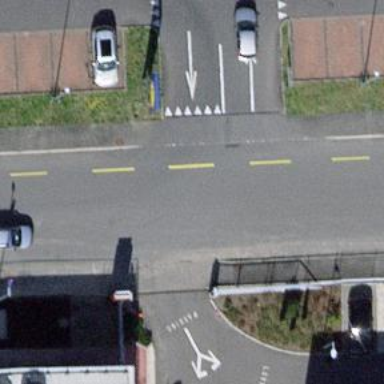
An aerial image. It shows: Asphalt footway with unmarked crossing.